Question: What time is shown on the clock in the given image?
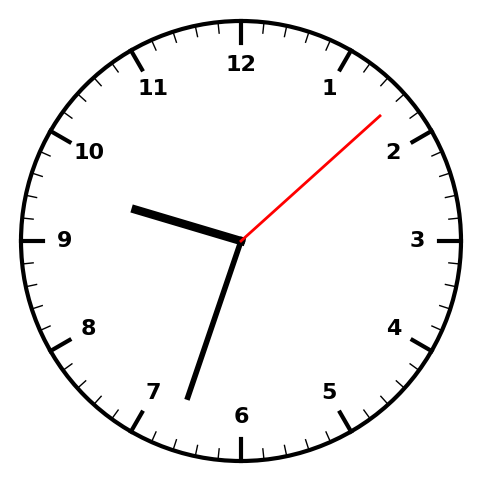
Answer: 09:33:08